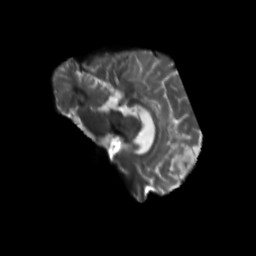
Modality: T2w
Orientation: sagittal
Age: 53
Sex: male
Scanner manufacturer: siemens
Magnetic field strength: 3 T
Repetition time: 5.47 s
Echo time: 0.0854 s